Aerial crown-view tile of a tropical tree (Barro Colorado Island, Panama), acquired 20241112:
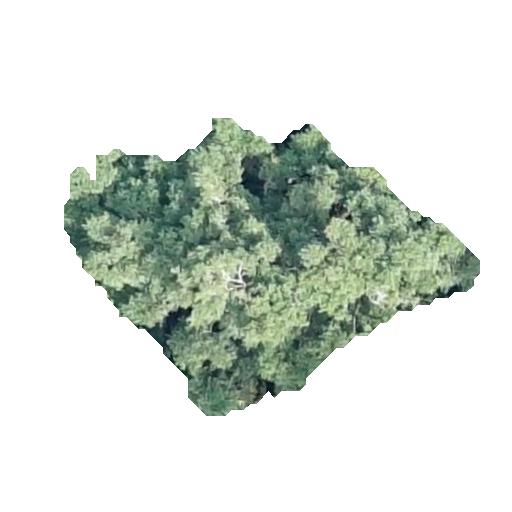
Species: Brosimum alicastrum
GBIF accepted scientific name: Brosimum alicastrum
Crown area: 112.15 m²